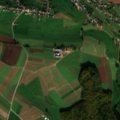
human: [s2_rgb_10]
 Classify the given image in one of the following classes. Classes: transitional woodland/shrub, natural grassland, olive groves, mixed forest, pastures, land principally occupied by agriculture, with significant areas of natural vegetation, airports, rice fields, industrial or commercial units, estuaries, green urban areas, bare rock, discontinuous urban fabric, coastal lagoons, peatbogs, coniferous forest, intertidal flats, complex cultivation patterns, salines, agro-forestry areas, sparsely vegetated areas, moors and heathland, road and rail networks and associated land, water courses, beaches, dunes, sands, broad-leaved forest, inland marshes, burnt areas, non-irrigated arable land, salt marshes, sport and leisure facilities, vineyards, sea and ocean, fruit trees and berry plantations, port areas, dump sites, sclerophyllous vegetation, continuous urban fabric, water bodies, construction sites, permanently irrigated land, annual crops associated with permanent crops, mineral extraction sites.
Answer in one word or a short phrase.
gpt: discontinuous urban fabric, non-irrigated arable land, pastures, complex cultivation patterns, broad-leaved forest